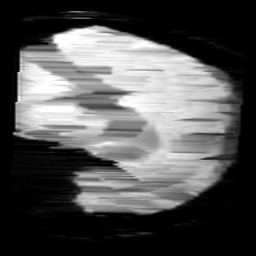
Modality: minIP
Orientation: sagittal
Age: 14
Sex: female
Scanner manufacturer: siemens
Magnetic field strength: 3 T
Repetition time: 0.027 s
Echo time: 0.02 s